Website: bh-photo
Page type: cross-sells
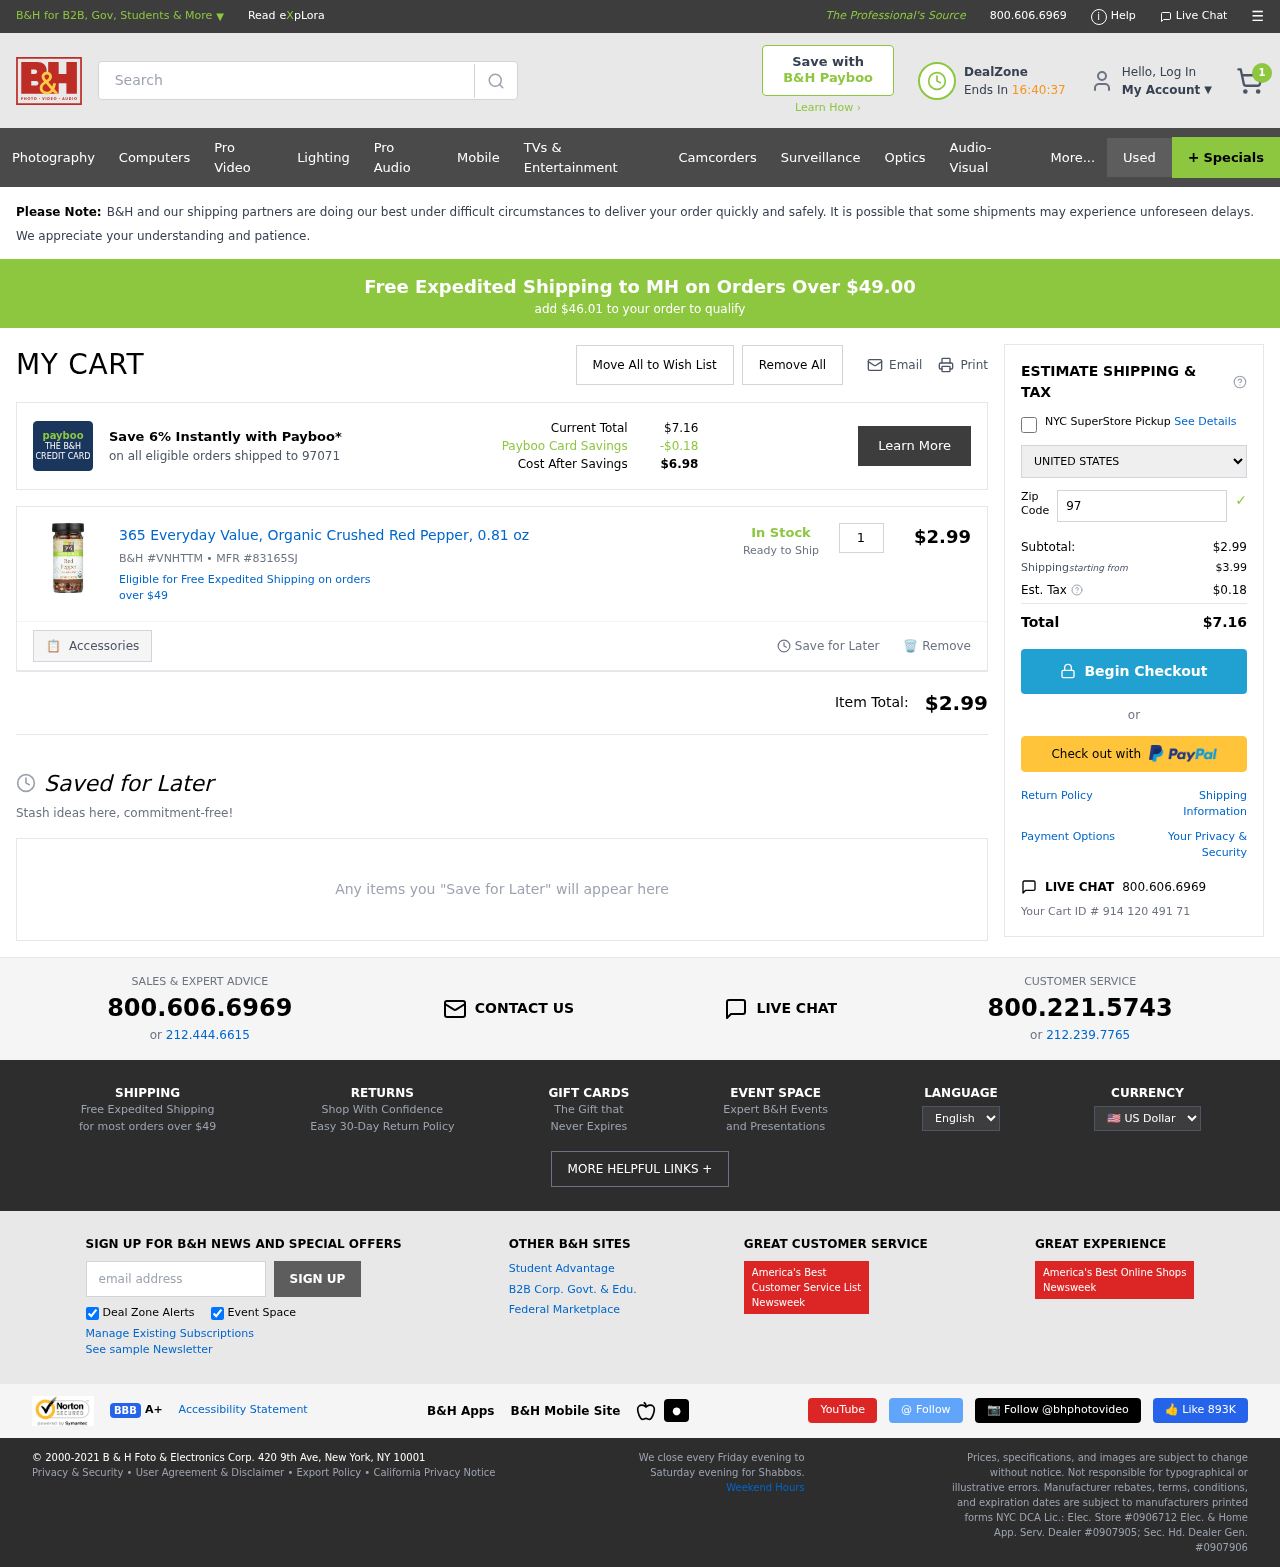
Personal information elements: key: PII_COUNTRY
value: United States
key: PII_POSTCODE
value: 97071
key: PII_STATE
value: MH
Product elements: key: PRODUCT1_NAME
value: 365 Everyday Value, Organic Crushed Red Pepper, 0.81 oz
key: PRODUCT1_PRICE
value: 2.99
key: PRODUCT1_QUANTITY
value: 1
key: PRODUCT1_SKU
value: B&H #VNHTTM
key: PRODUCT1_MFR
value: MFR #83165SJ
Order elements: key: ORDER_NUM_ITEMS
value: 1
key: SHIPPING_THRESHOLD_REMAINING
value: $46.01
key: ORDER_TOTAL
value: $7.16
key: ORDER_SUBTOTAL
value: $2.99
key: ORDER_SHIPPING_COST
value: $3.99
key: ORDER_TAX
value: $0.18
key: ORDER_ID
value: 914 120 491 71
Search elements: key: HEADER_SEARCH
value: Search
Other elements: key: PAYBOO_SAVINGS
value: -$0.18
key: COST_AFTER_SAVINGS
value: $6.98